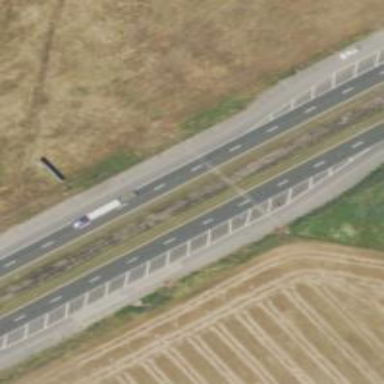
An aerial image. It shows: Weighbridge located on trunk link highway.